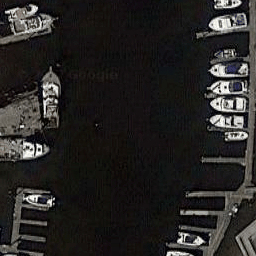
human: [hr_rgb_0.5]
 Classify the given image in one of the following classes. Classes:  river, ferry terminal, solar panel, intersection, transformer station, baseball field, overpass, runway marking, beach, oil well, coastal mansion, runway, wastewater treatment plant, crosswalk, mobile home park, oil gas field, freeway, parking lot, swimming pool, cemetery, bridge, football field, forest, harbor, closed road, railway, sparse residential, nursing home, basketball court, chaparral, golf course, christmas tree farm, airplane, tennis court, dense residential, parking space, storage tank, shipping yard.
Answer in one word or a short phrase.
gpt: harbor